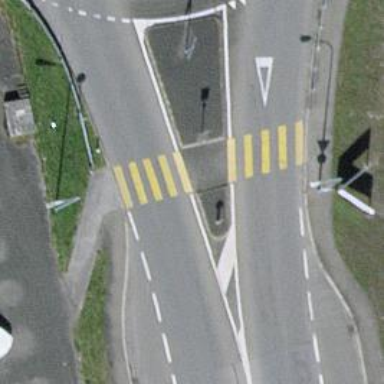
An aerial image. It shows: Zebra crossing on the road.